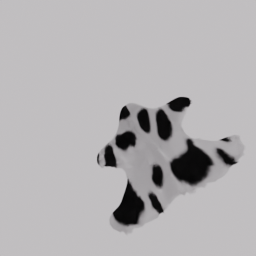
Label: decoration